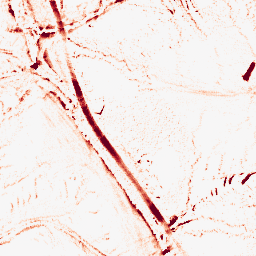
Category: morphological
Decomposition family: morphological
Decomposition parameters: operation: opening
size: 5
Upsampling method: sinc_hamming
Upsampling parameters: scale: 2
kernel_size: 16
Upsampling scale: 2